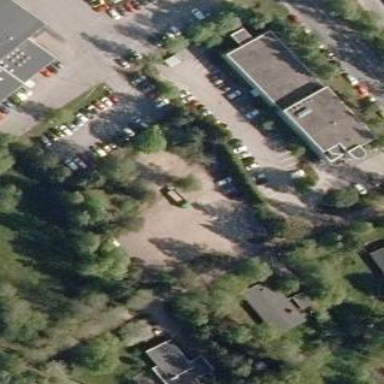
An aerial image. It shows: Unpaved parking area.